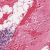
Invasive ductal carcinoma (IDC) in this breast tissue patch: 0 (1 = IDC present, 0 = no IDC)